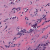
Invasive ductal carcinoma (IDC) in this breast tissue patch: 1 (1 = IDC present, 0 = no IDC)